Milling tool wear sample.
Tool blade image: 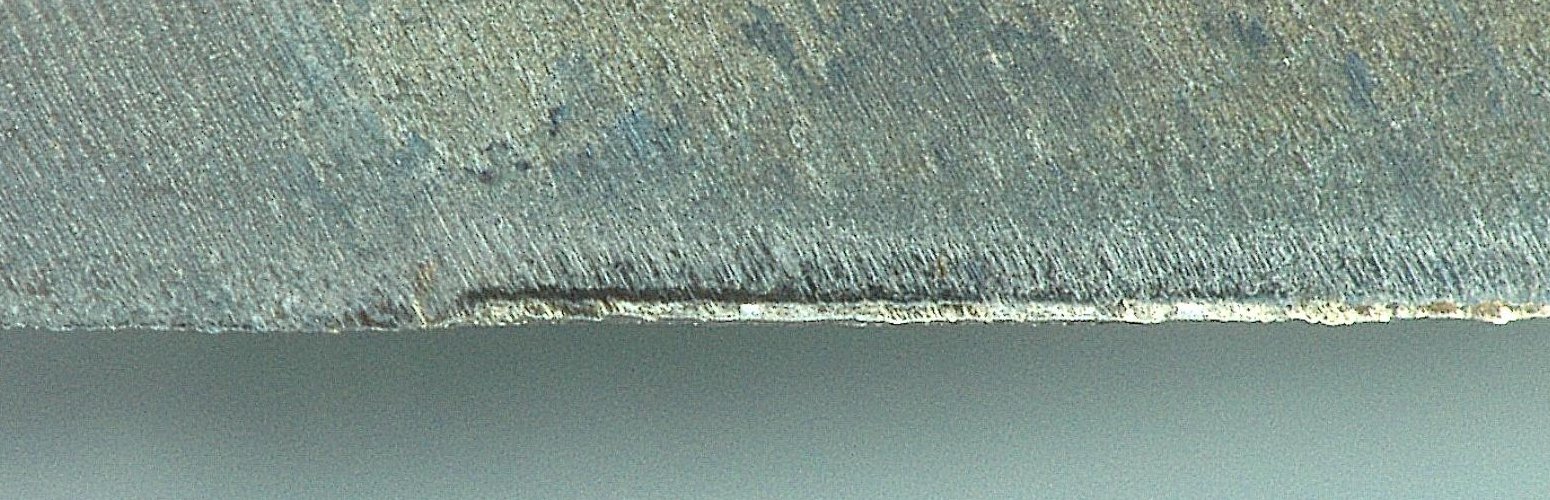
Chip image: 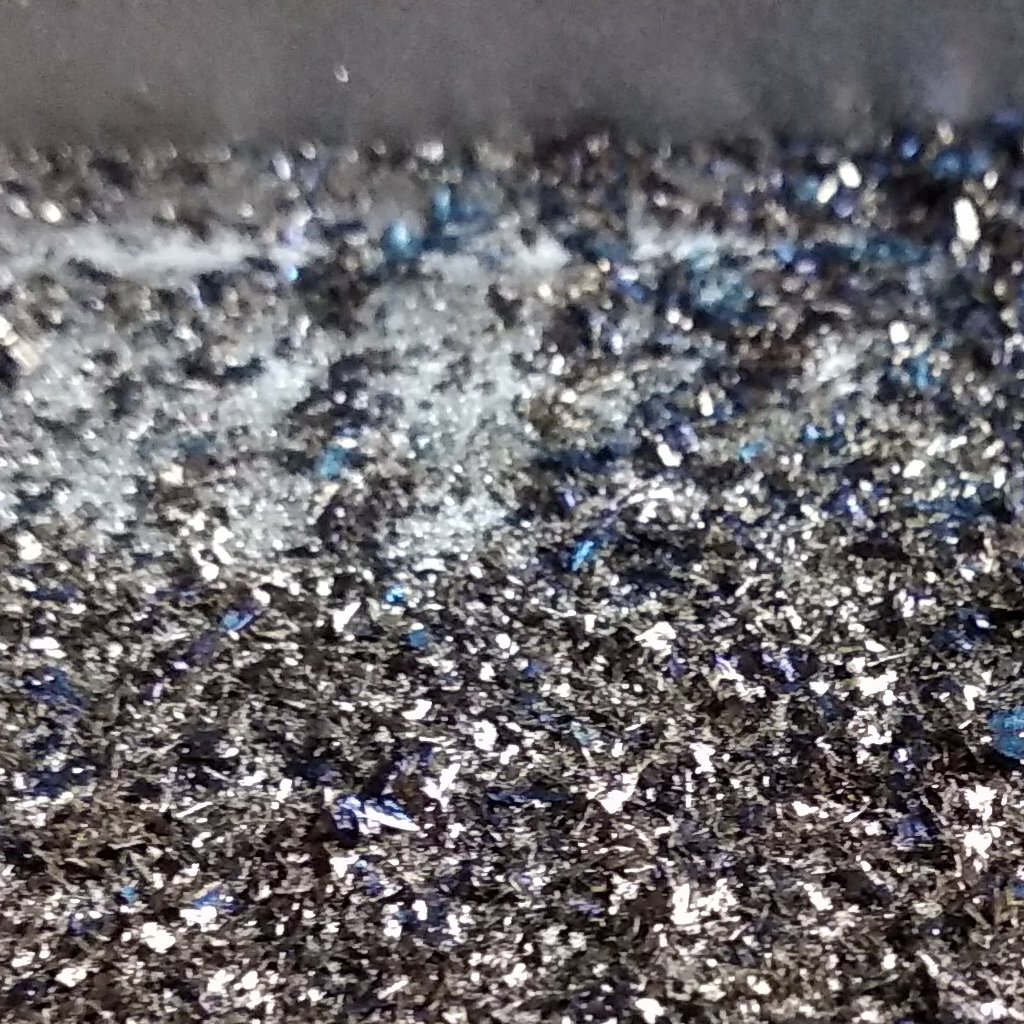
Workpiece image: 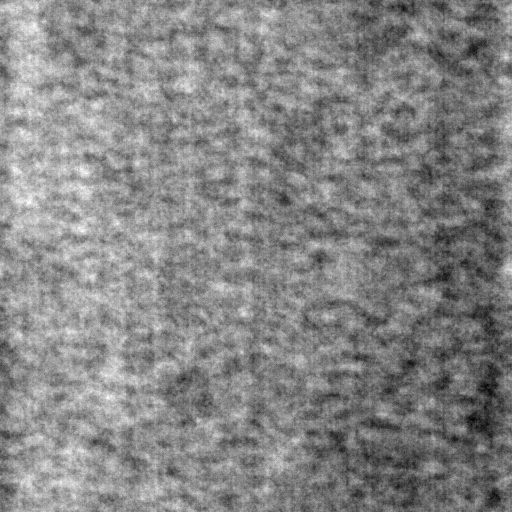
Tool wear state: used
Gaps: 13.82
Flank wear: 97.53
Overhang: 10.33
Force-signal Mel-spectrograms (X, Y, Z axes): 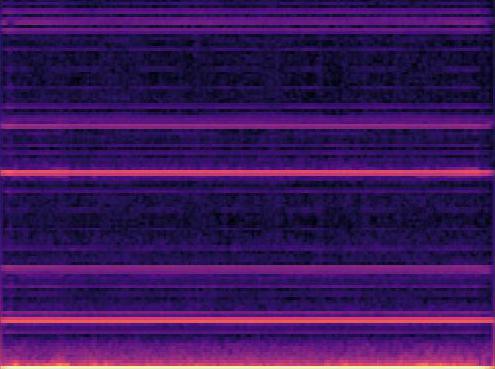 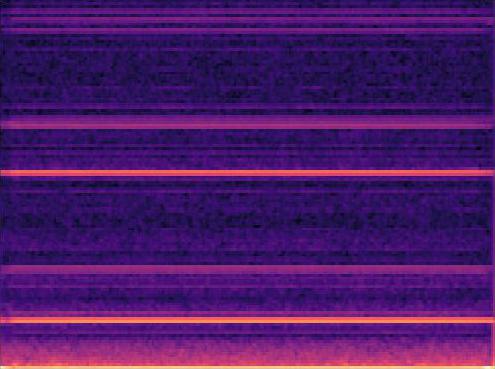 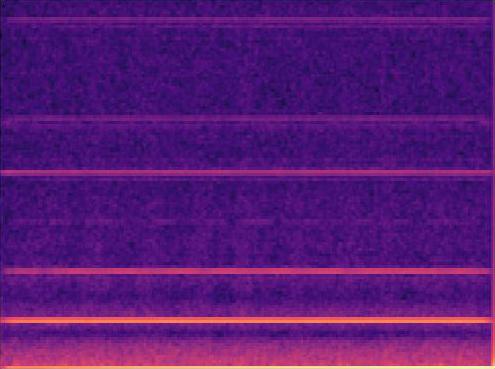
Force-signal scalograms (X, Y, Z axes): 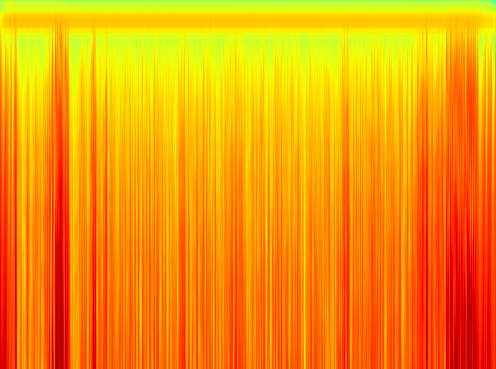 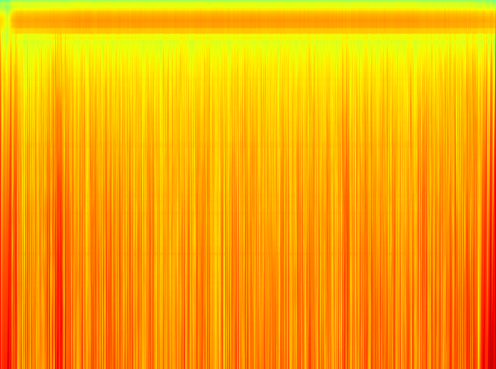 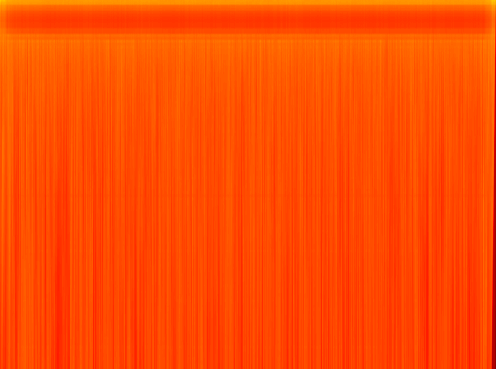
Force phase: steady_state_stabilization_wear